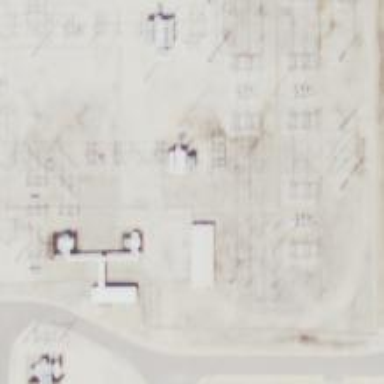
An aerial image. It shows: Switch used for power control.